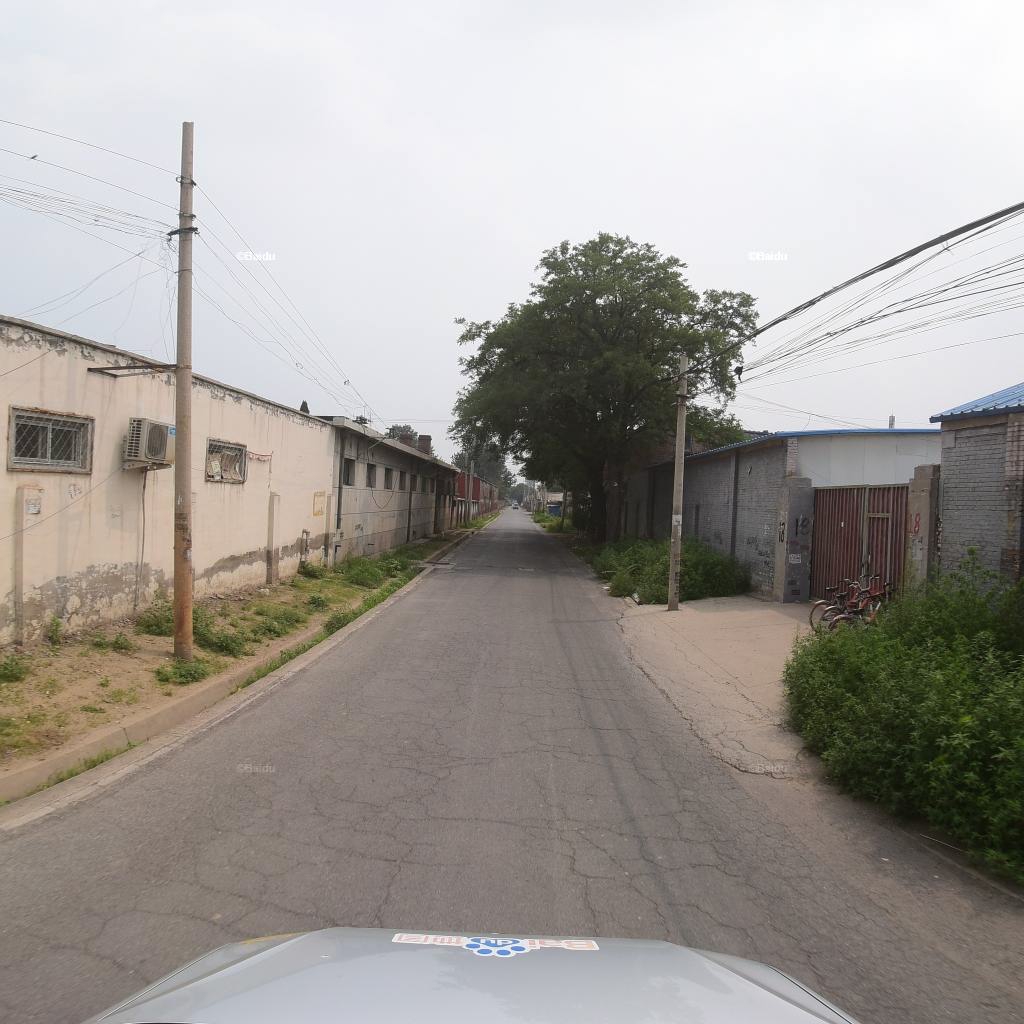
Region: Fengtai
Road damage annotations: alligator crack